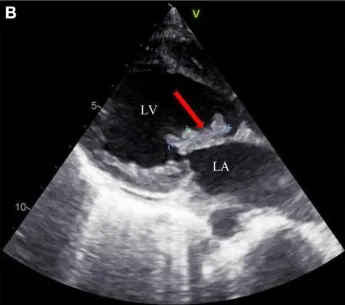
Transthoracic echocardiography examination of the heart in the patient. (A) THE red arrow indicates the vegetation (2.3 x 1.3 cm) on the mitral valve.
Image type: radiology (ultrasound)